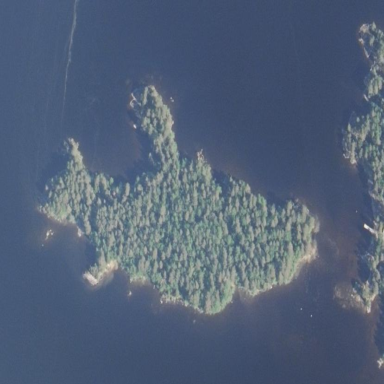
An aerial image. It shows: Island covered with woodland.